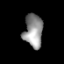
Tissue: prostate
Cell type: T cells
Senescence score: 0.3526
Nuclear area (px): 611
Mean DAPI intensity: 146.113